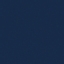
Land use / land cover class: SeaLake